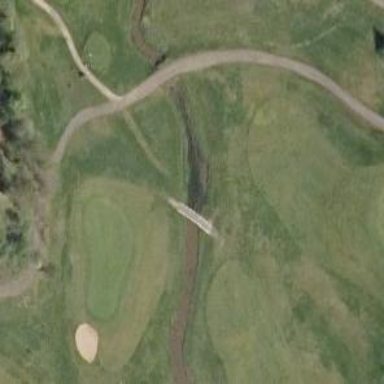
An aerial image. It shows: Path bridge on golf course.